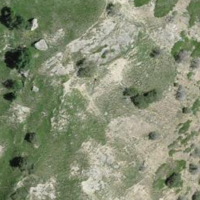
EUNIS habitat code: 32
Species observed at this site:
Rupicapra rupicapra
Capra ibex